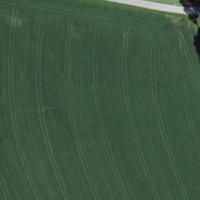
EUNIS habitat code: 52
Species observed at this site:
Neottia nidus-avis